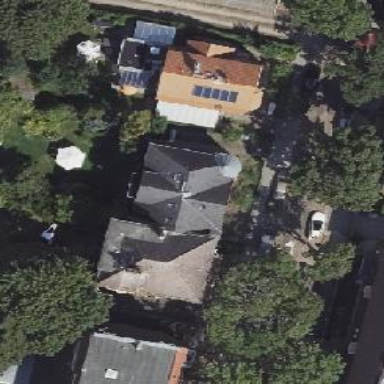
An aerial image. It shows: Hipped roof on residential building.